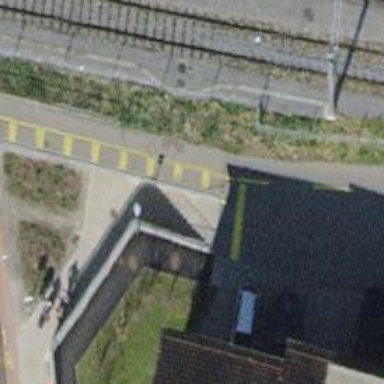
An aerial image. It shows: Bollard barrier.